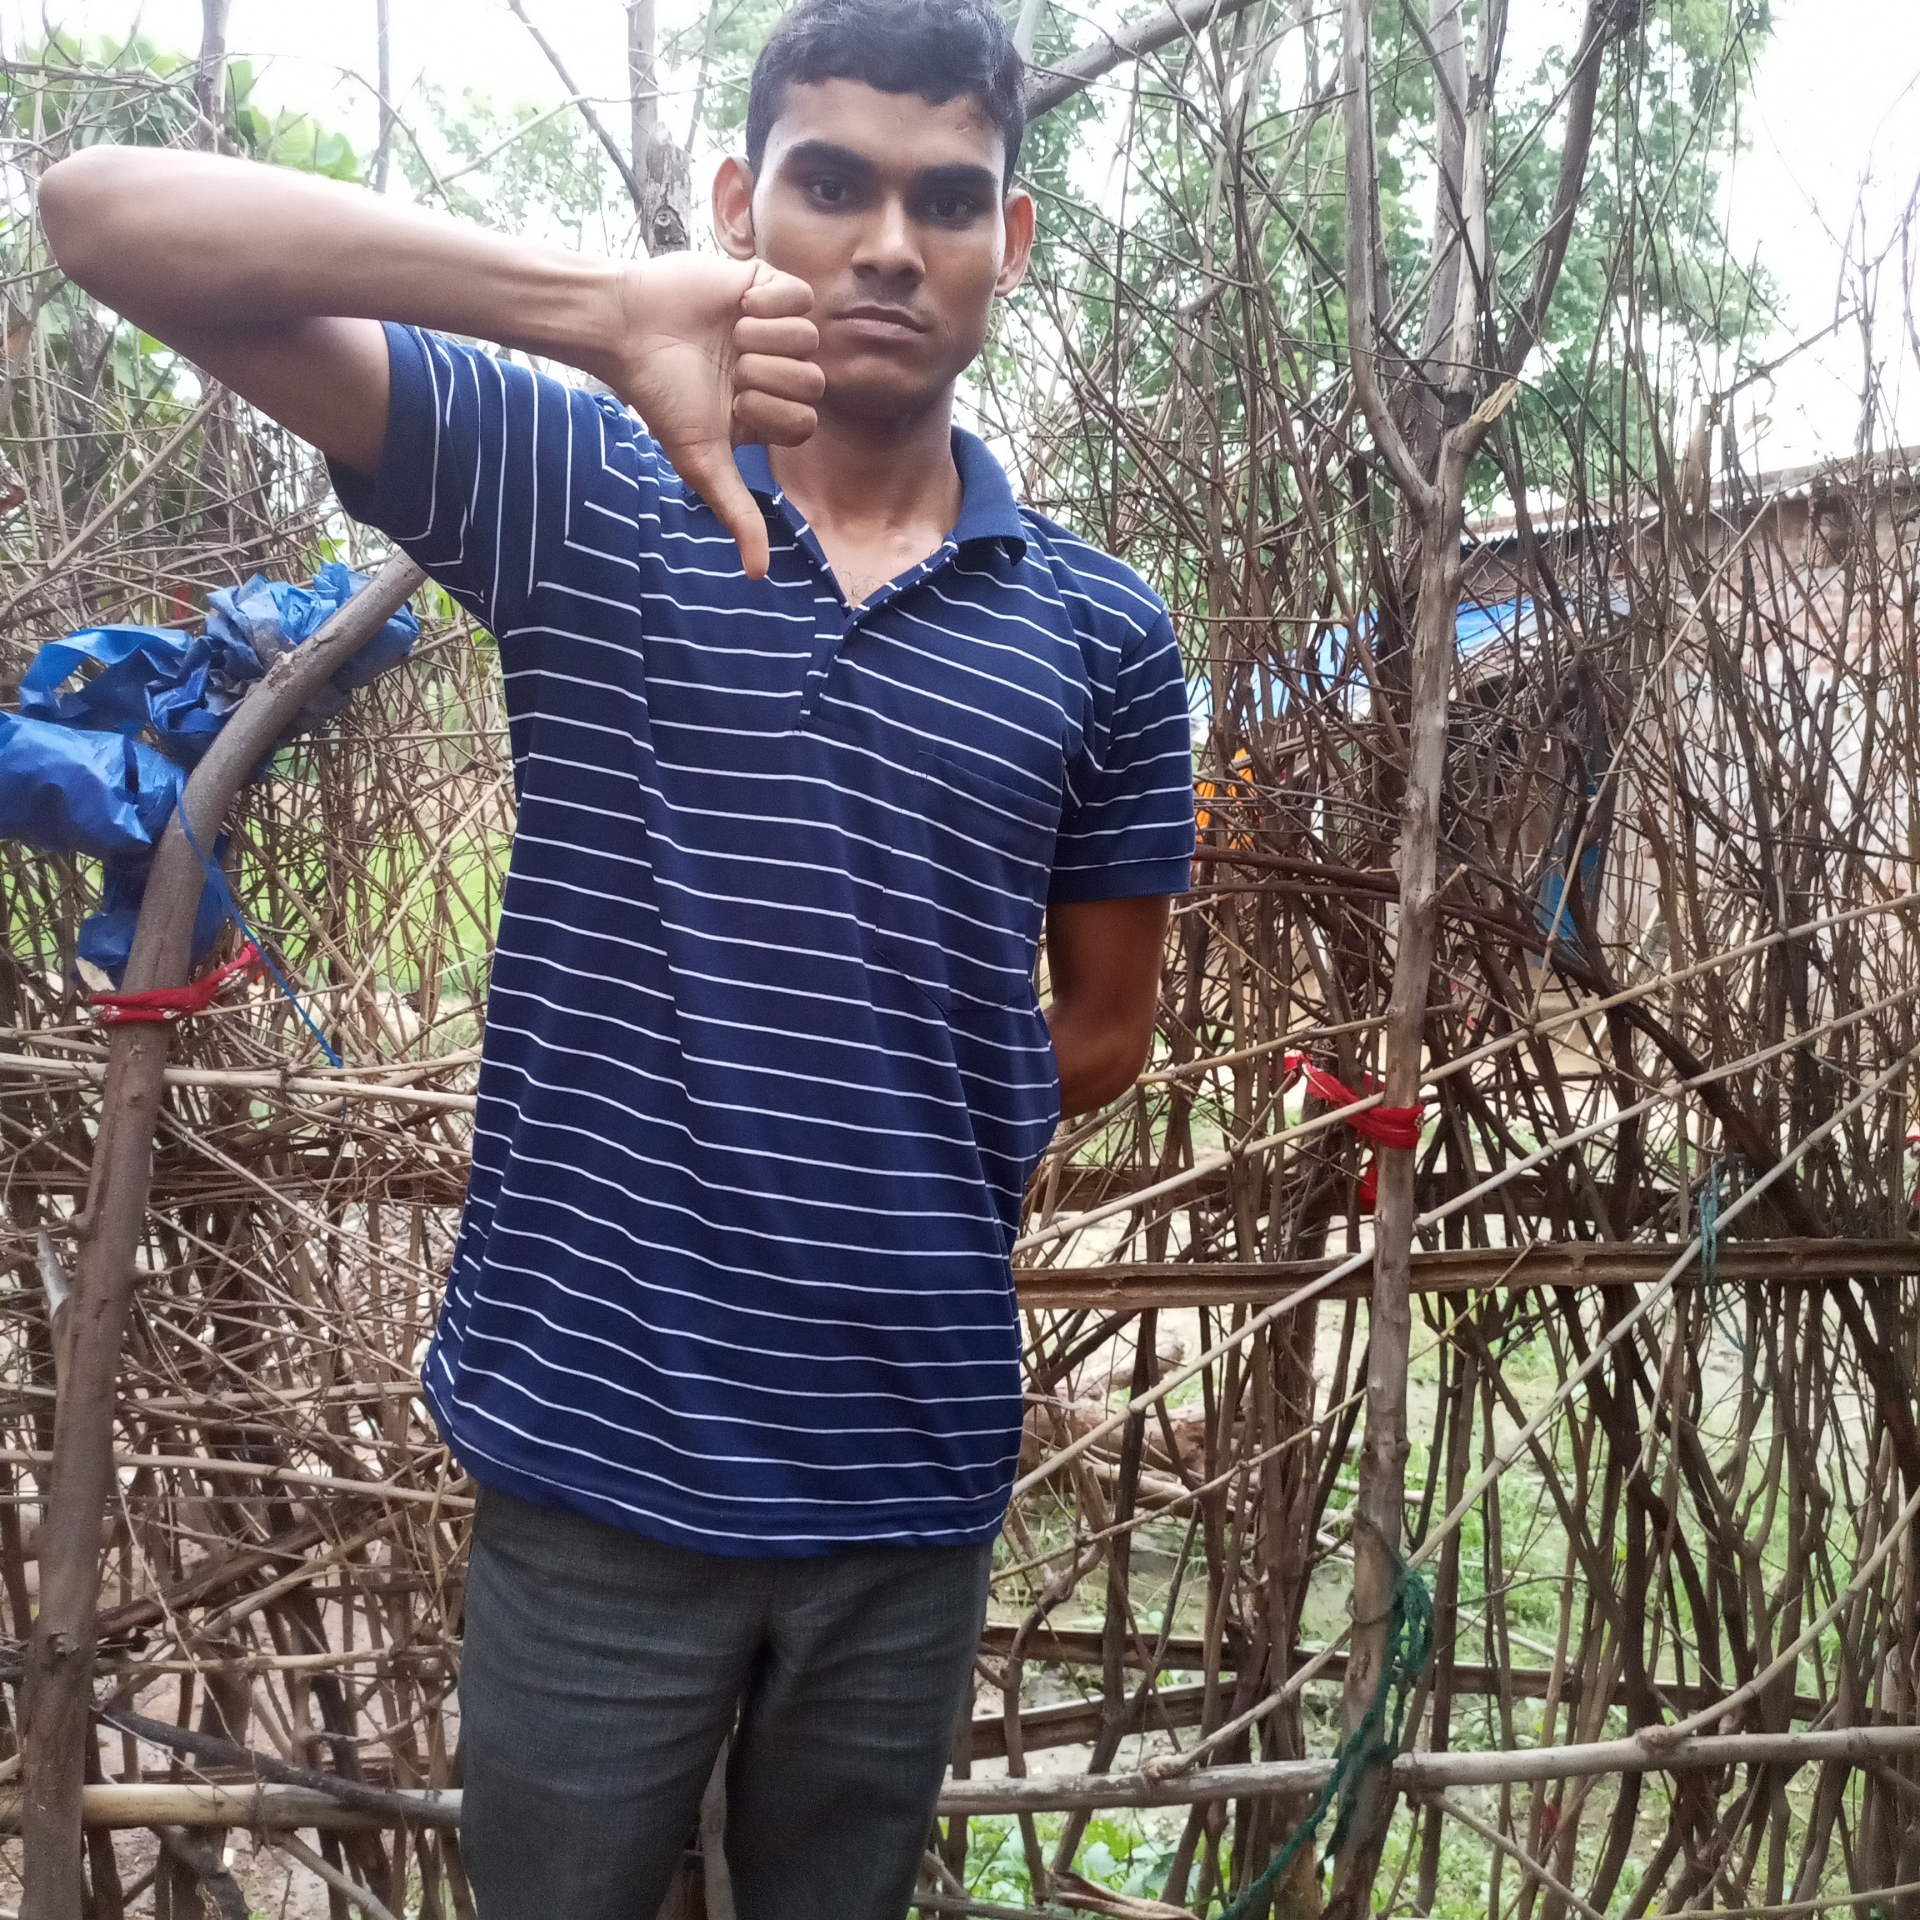
Label: clear